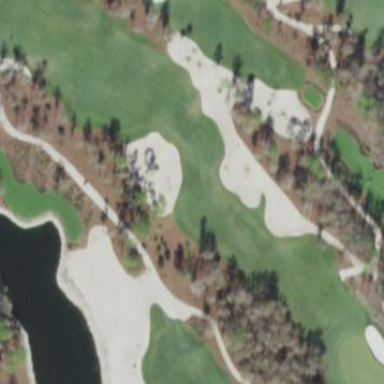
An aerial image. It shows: Golf bunker filled with natural sand.